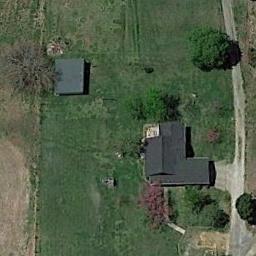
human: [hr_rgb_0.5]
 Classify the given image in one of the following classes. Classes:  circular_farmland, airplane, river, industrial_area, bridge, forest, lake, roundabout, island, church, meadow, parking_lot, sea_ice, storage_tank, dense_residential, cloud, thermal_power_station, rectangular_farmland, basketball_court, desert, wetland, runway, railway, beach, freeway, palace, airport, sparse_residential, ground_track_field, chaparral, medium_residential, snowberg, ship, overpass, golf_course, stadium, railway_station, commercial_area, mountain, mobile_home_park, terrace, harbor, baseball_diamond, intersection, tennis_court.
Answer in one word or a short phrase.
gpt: sparse_residential